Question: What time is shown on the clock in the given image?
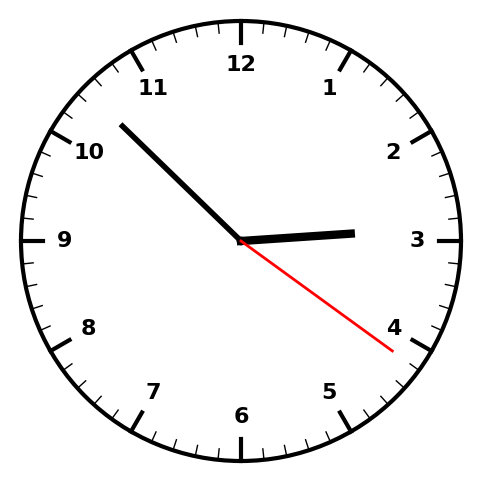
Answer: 02:52:21